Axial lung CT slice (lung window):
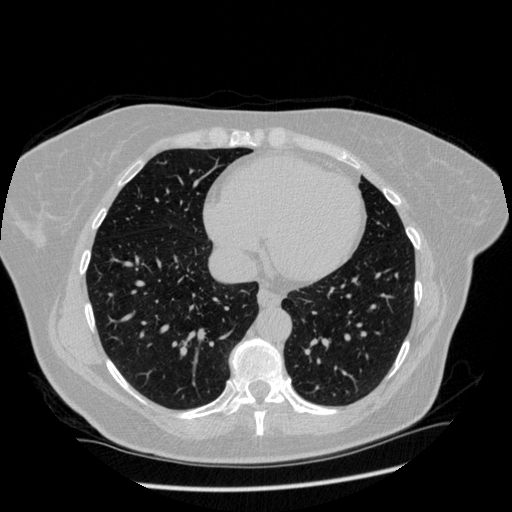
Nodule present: no